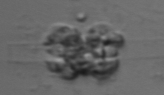
Label: Leptocylindrus_mediterraneus